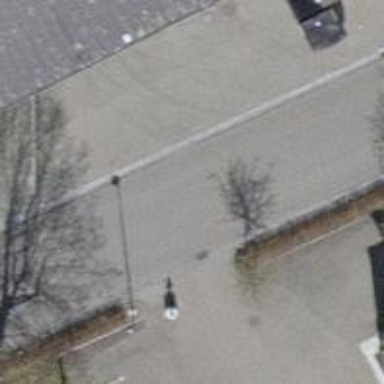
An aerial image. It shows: Tertiary road with asphalt surface.